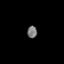
Tissue: lung
Cell type: Endothelial cells
Senescence score: 0.1609
Nuclear area (px): 119
Mean DAPI intensity: 115.899